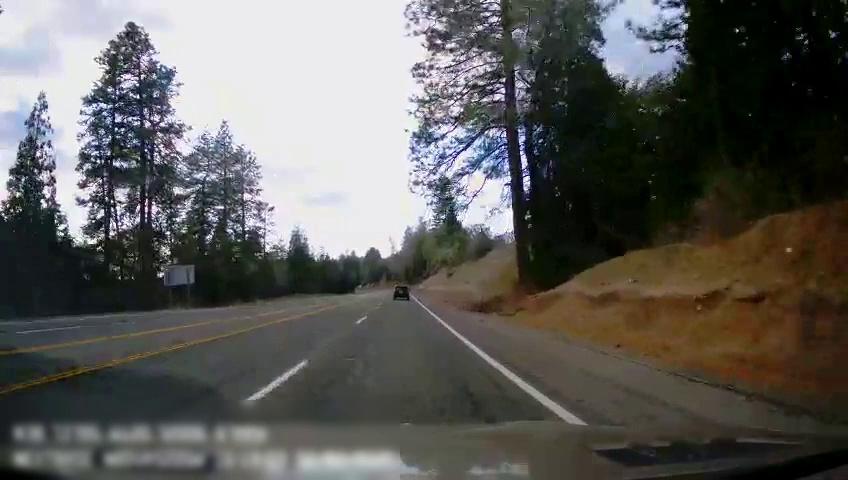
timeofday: Day
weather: Cloudy
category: Drivable Space
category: Vehicles | SUV
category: Lanes | Opposite Lane
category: Lanes | Alternate Lane
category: Lanes | Alternate Lane
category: Lanes | Current Lane
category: Lanes | Current Lane